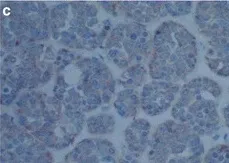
Pathology slides of the resected specimen with different stains. C; The chief cells showed positive staining to Syn (IHC, x400).
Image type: pathology (immunostaining)